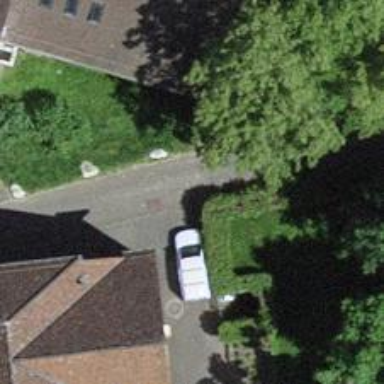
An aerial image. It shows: Bollard.